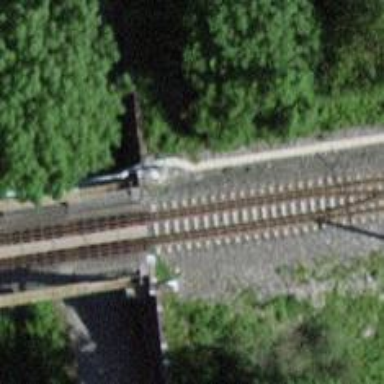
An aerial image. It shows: Single railway track with electrified contact lines. The track is main line for trains.